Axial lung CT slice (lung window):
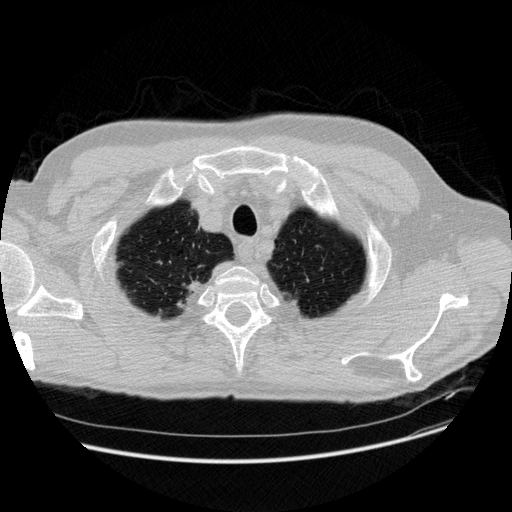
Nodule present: no